Field crop: maize
Growth stage: 2
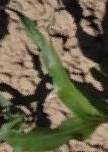
Species: maize